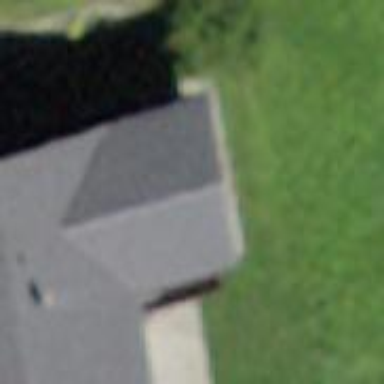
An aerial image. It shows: Simple and straightforward house.